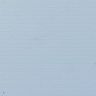
Metastatic tissue present: no